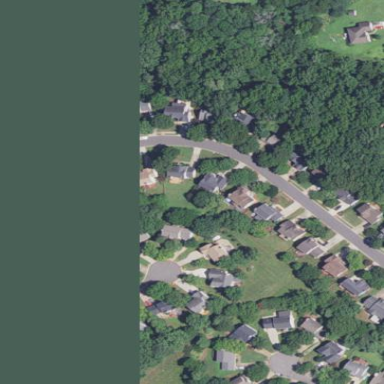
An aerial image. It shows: Residential area composed of single-family homes.